Question: I am working on a Stored Procedure that retrieves certain values from my database.
I am able to get the values I need, but I'm having a hard time figuring out how to order them they way I need.
Below is what I'm trying to achieve. I already have table properties (left), and need to create table newProperties by running a SELECT on properties.
Please note:
- -

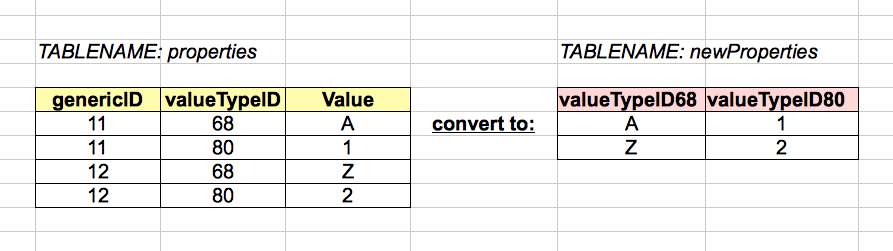
Answer: I think this should be the starting point of your SELECT statement:
'''
select
p.genericID,
p68.Value as ValueTypeId68,
p80.Value as ValueTypeId80
from partials p
join partialsProps p68
on p.genericId = p68.genericId
and p68.valueTypeID = 68
join partialsProps p80
on p.genericId = p80.genericId
and p80.valueTypeID = 80
'''
You can add the '@cycle' and '@clientAccountID' conditions on top of it.
SQL Fiddle: <URL>